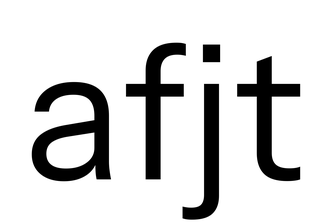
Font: InstrumentSans_Regular